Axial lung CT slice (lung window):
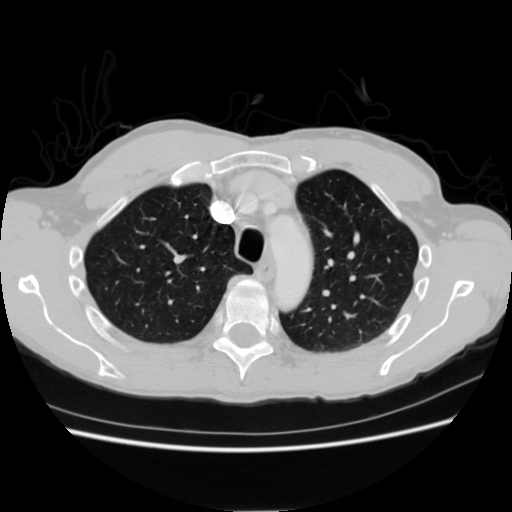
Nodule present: no